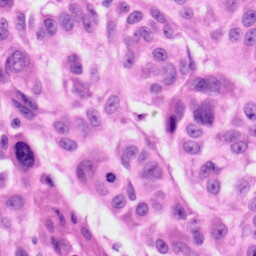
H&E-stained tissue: Skin